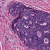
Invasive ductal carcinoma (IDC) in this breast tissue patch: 0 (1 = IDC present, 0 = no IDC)